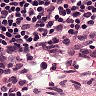
Metastatic tissue present: no